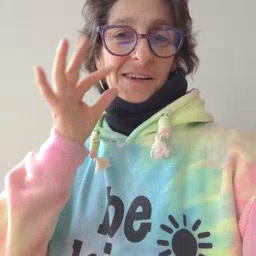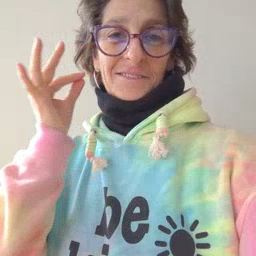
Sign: cat